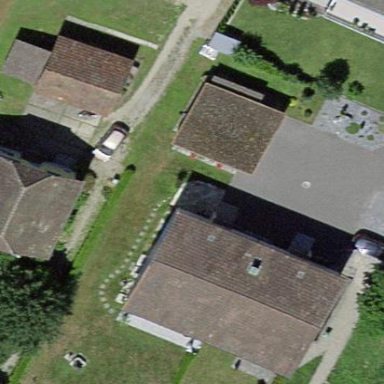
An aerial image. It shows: Building with tiled roof.